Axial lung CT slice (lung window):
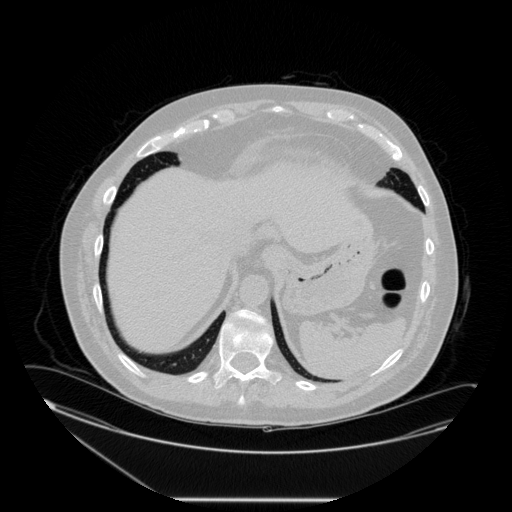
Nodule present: no